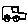
Label: car